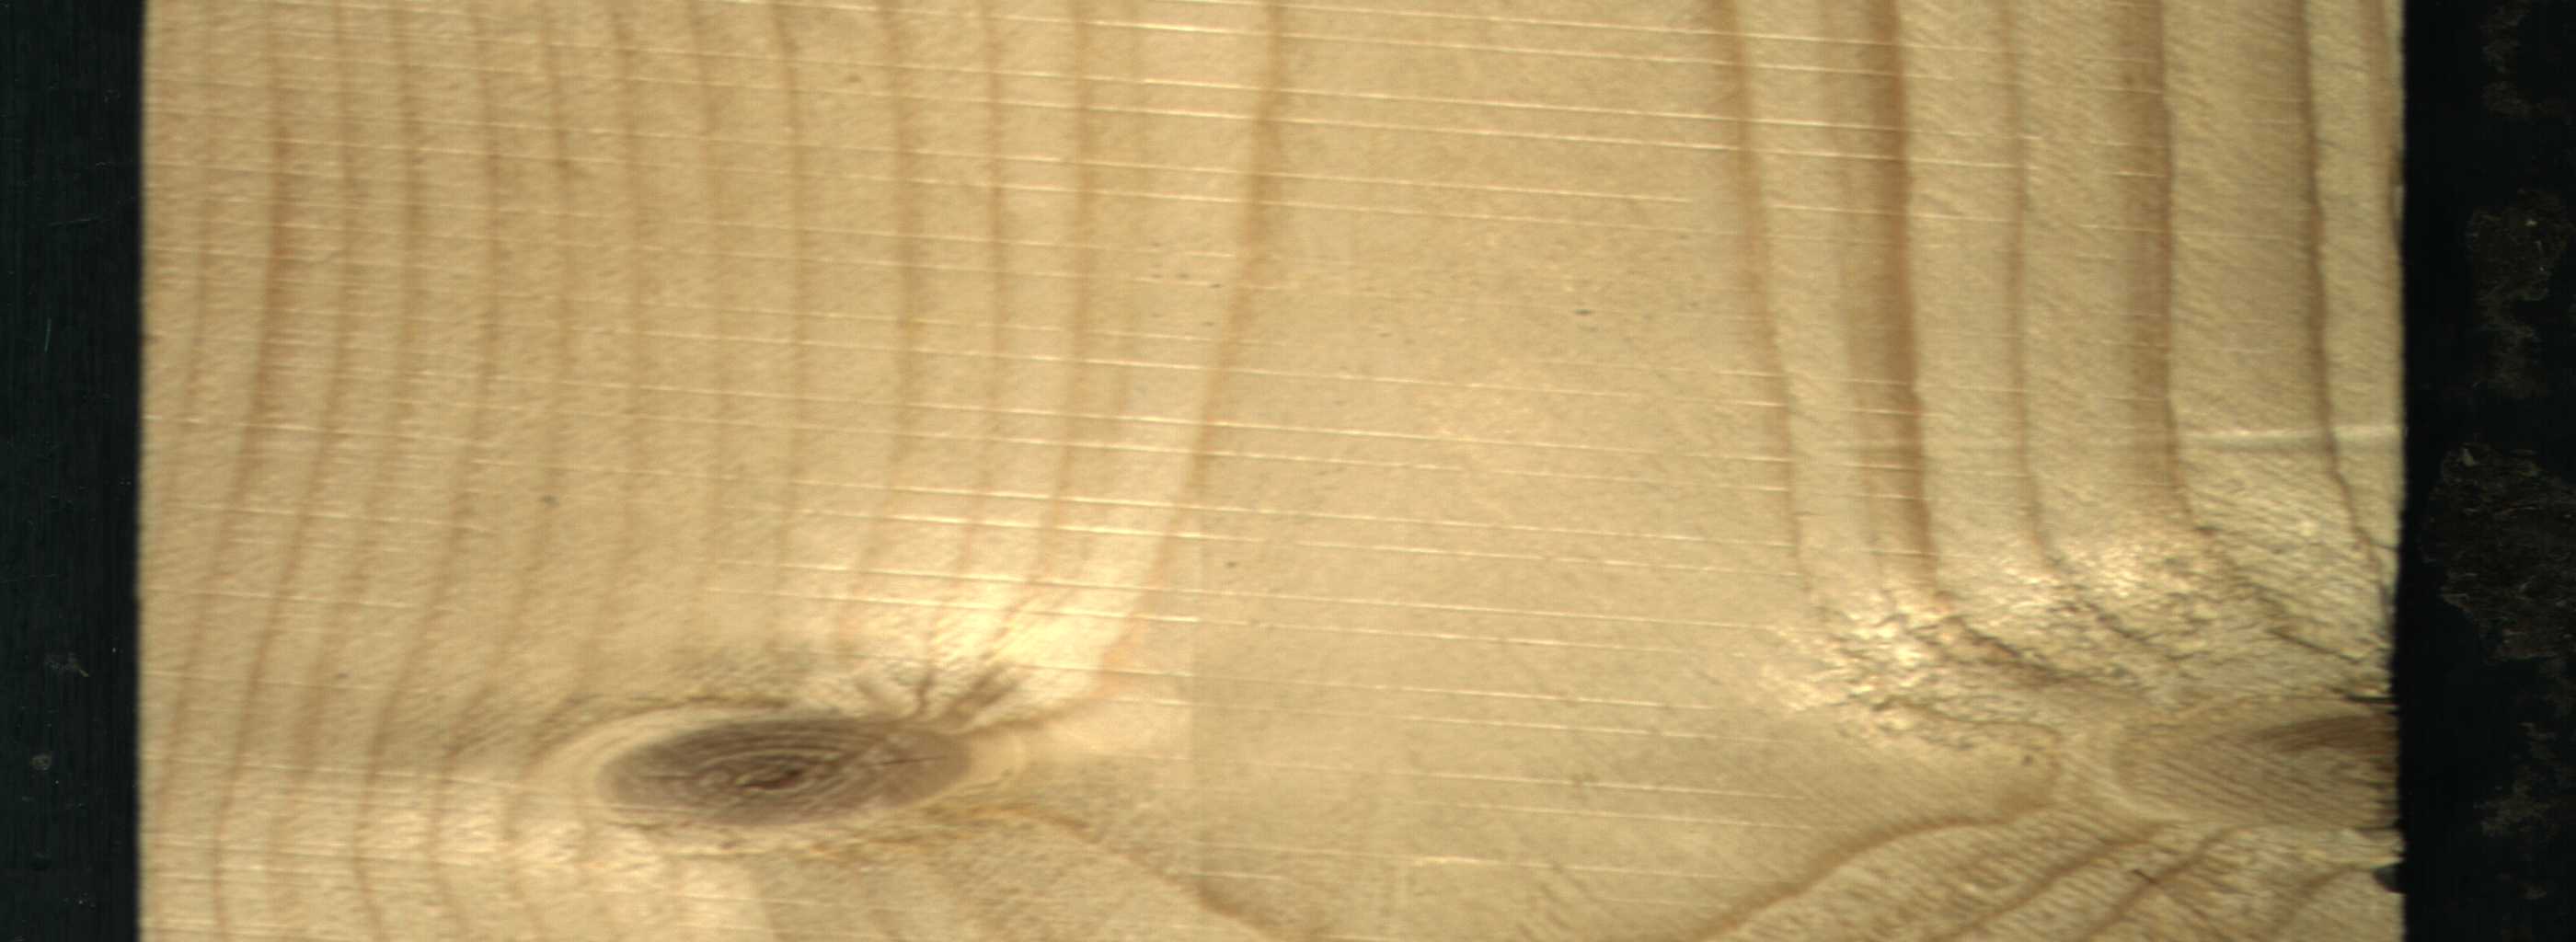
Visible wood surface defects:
Live_Knot
Live_Knot